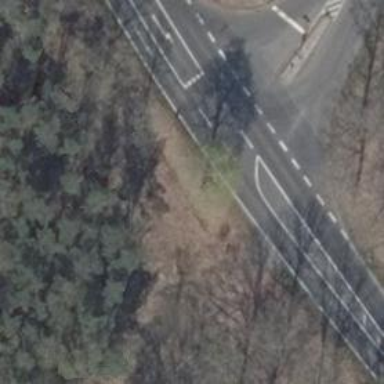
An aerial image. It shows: Secondary road with asphalt surface.